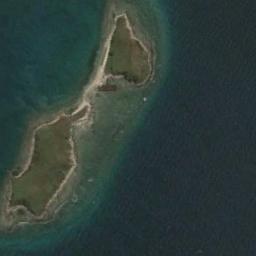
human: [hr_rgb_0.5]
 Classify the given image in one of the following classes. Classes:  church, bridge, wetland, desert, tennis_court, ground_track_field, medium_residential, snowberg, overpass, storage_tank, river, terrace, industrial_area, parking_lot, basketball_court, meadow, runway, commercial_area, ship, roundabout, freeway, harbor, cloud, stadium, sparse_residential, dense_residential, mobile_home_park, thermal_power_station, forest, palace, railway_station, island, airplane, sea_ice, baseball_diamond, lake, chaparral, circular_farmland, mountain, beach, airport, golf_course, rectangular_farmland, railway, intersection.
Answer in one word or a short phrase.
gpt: island